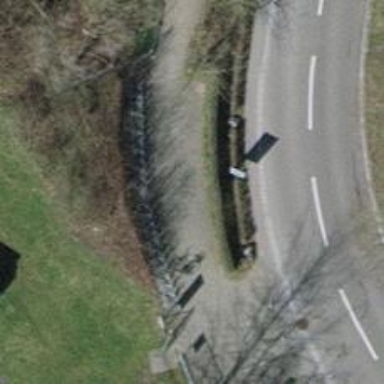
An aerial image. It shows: Bicycle parking area.